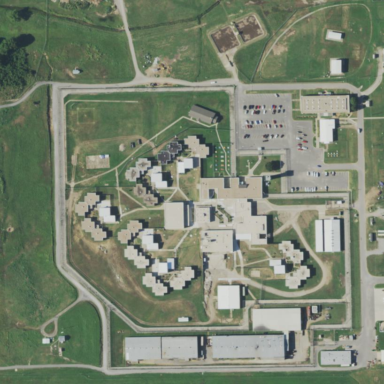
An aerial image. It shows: Prison.